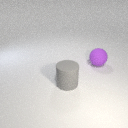
large purple rubber sphere behind large gray rubber cylinder